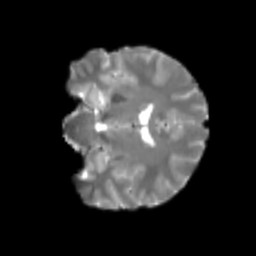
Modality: T2w
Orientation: coronal
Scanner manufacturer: siemens
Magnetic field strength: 3 T
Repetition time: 4 s
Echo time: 0.0594 s